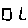
Label: square